Question: I have to say that everyone on the forum has been really helpful with my attempts at learning core data.
I am adding attribute values to my core data entities and creating a relationship when the user selects a row as shown below:
'''
- (void)tableView:(UITableView *)tableView didSelectRowAtIndexPath:(NSIndexPath*)indexPath
{
UIAlertView *messageAlert = [[UIAlertView alloc]
initWithTitle:@"Row Selected" message:@"Added to Routine!" delegate:nil cancelButtonTitle:@"OK" otherButtonTitles:nil];
NSManagedObjectContext *context = [self managedObjectContext];
// Create a new device
ExcerciseInfo *info = [_fetchedResultsController objectAtIndexPath:indexPath];
NSManagedObject *routineEntity = [NSEntityDescription insertNewObjectForEntityForName:@"Routines"inManagedObjectContext:context];
NSManagedObject *routineEntityDetail = [NSEntityDescription insertNewObjectForEntityForName:@"RoutinesDetails" inManagedObjectContext:context];
[routineEntityDetail setValue:routineEntity forKey:@"routineinfo"];
[routineEntity setValue: RoutineText forKey:@"routinename"];
[routineEntityDetail setValue: info.details.muscle forKey:@"image"];
'''
How would I include an 'IF statement' whereby if the 'routinename' already exists the new entry would be added to the existing relationship?
Is this easily possible from the current code? So the Test Routines will be grouped instead of showing separately and the detail view would include both entries. Would 'NSPredicate'be appropriate here? Or perhaps the use of 'distinctUnionOfObjects'?
You thoughts and comments will be appreciated.

'''
- (NSFetchedResultsController *)fetchedResultsController {
if (_fetchedResultsController != nil) {
return _fetchedResultsController;
}
NSFetchRequest *fetchRequest = [[NSFetchRequest alloc] init];
NSEntityDescription *entity = [NSEntityDescription
entityForName:@"Routines" inManagedObjectContext:managedObjectContext];
[fetchRequest setEntity:entity];
NSSortDescriptor *sort = [[NSSortDescriptor alloc]
initWithKey:@"routinename" ascending:NO];
[fetchRequest setSortDescriptors:[NSArray arrayWithObject:sort]];
[fetchRequest setFetchBatchSize:20];
NSFetchedResultsController *theFetchedResultsController =
[[NSFetchedResultsController alloc] initWithFetchRequest:fetchRequest
managedObjectContext:managedObjectContext sectionNameKeyPath:nil
cacheName: nil];
self.fetchedResultsController = theFetchedResultsController;
_fetchedResultsController.delegate = self;
return _fetchedResultsController;
'''
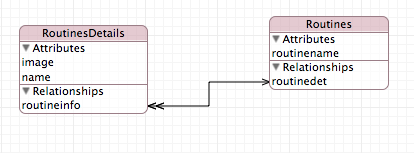
Answer: You don't need to care about this, you can simply insert a new 'RoutineDetails' object and Core Data takes care of the rest. When you auto-generate the 'NSManagedObject'subclasses of your DB tables, Core Data automatically generates accessor methods for all relationships, where you can add and remove single or multiple instances of 'RoutineDetails' from 'Routines'.
To create 'NSManagedObject' subclasses, go to your 'ManagedObjectModel' click on 'Editor->Create NSManagedObject subclass...' and create subclasses for your entities:

In your new subclass, you'll see methods like:
'''
@interface Routines (CoreDataGeneratedAccessors)
- (void)addRoutineDetailsObject:(RoutineDetails *)value;
- (void)removeRoutineDetailsObject:(RoutineDetails *)value;
- (void)addRoutineDetails:(NSSet *)values;
- (void)removeRoutineDetails:(NSSet *)values;
'''
Than you can access all the 'RoutineDetails' directly through the 'Routines' object (you'll get an 'NSSet' of 'RoutineDetails'), and furthermore you can add new objects with
'''
[routineEntity addRoutineDetailsObject:routineEntityDetail];
'''
not caring if an object already exists or not. Core Data will do the right thing.
Comment regarding Core Data: Core Data can have a lot boilerplate code for simple things like fetching. Take a look at the <URL> project, which is much less verbose and does wonders.
Whenever you previously created 'NSManagedObject', now you can directly use your own classes, i.e. 'Routines'. That way you'll have access to all the "new functionality".